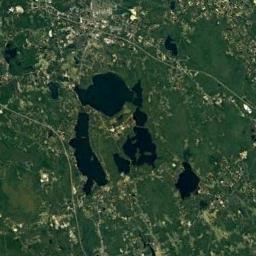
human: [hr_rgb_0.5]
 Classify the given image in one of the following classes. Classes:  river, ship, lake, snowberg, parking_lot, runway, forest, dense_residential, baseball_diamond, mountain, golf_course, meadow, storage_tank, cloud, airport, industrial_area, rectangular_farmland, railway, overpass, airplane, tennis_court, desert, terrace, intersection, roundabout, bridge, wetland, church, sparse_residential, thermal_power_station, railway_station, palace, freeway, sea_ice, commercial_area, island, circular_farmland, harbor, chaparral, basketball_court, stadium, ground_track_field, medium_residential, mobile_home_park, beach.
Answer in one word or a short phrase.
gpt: lake